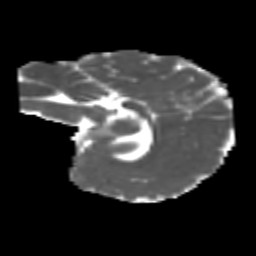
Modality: MD
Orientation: sagittal
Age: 7
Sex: female
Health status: healthy